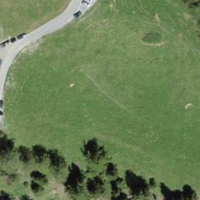
EUNIS habitat code: 43
Species observed at this site:
Hesperia comma
Plantago media